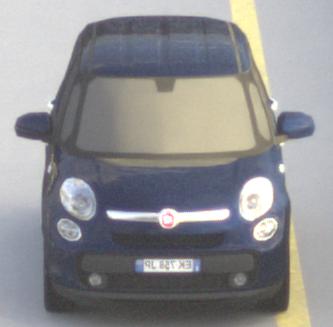
Make: Fiat
Model: 500L 1.4 16V
Detailed model: 500L (199)
Model produced from: 2012/10
Model produced until: 2017/05
Doors: 5
Color: blue
Road condition: dry road
Daytime: morning or afternoon
Contrast: medium contrast